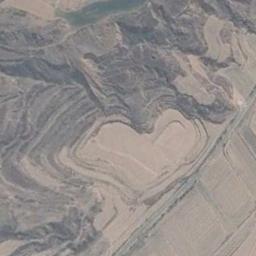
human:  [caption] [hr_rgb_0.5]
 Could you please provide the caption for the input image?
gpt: The bare terrace is next to some trees .

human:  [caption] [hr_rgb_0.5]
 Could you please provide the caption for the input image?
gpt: There was a little weed around the terraces .

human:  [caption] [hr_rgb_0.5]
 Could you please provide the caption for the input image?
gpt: A large layer of brown and green mixed terraces .

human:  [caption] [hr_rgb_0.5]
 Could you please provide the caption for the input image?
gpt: The green plants are on the terrace .

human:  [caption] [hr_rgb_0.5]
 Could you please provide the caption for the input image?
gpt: There are some brown terraces of different sizes .